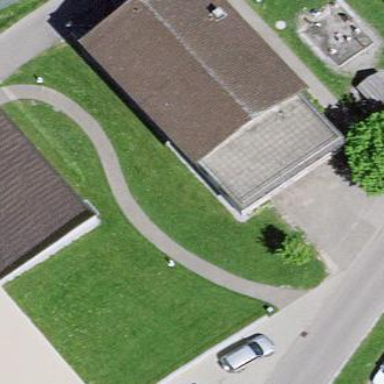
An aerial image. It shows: Kindergarten building.